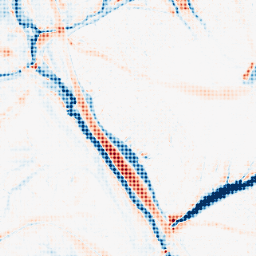
Category: morphological
Decomposition family: morphological_ellipse
Decomposition parameters: operation: average
width: 20
height: 20
Upsampling method: sinc_blackman
Upsampling parameters: scale: 8
kernel_size: 8
Upsampling scale: 8